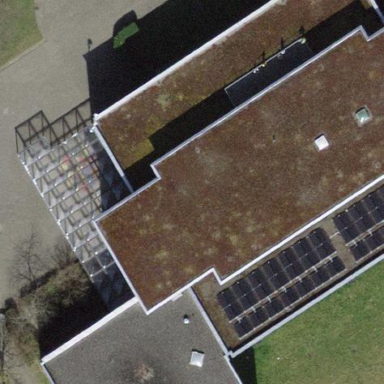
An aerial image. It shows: School building.